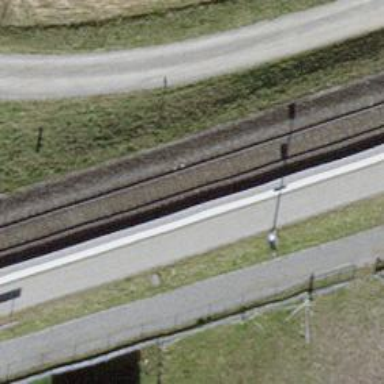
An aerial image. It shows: Stop position for public transport at railway stop.